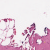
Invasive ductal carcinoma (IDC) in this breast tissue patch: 0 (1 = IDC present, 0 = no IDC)